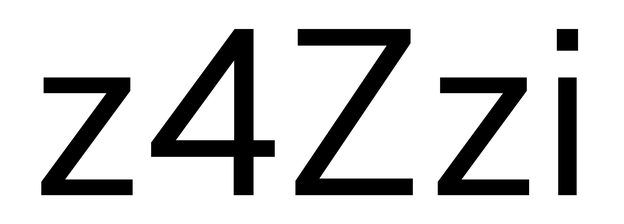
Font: InstrumentSans_Regular